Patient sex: M
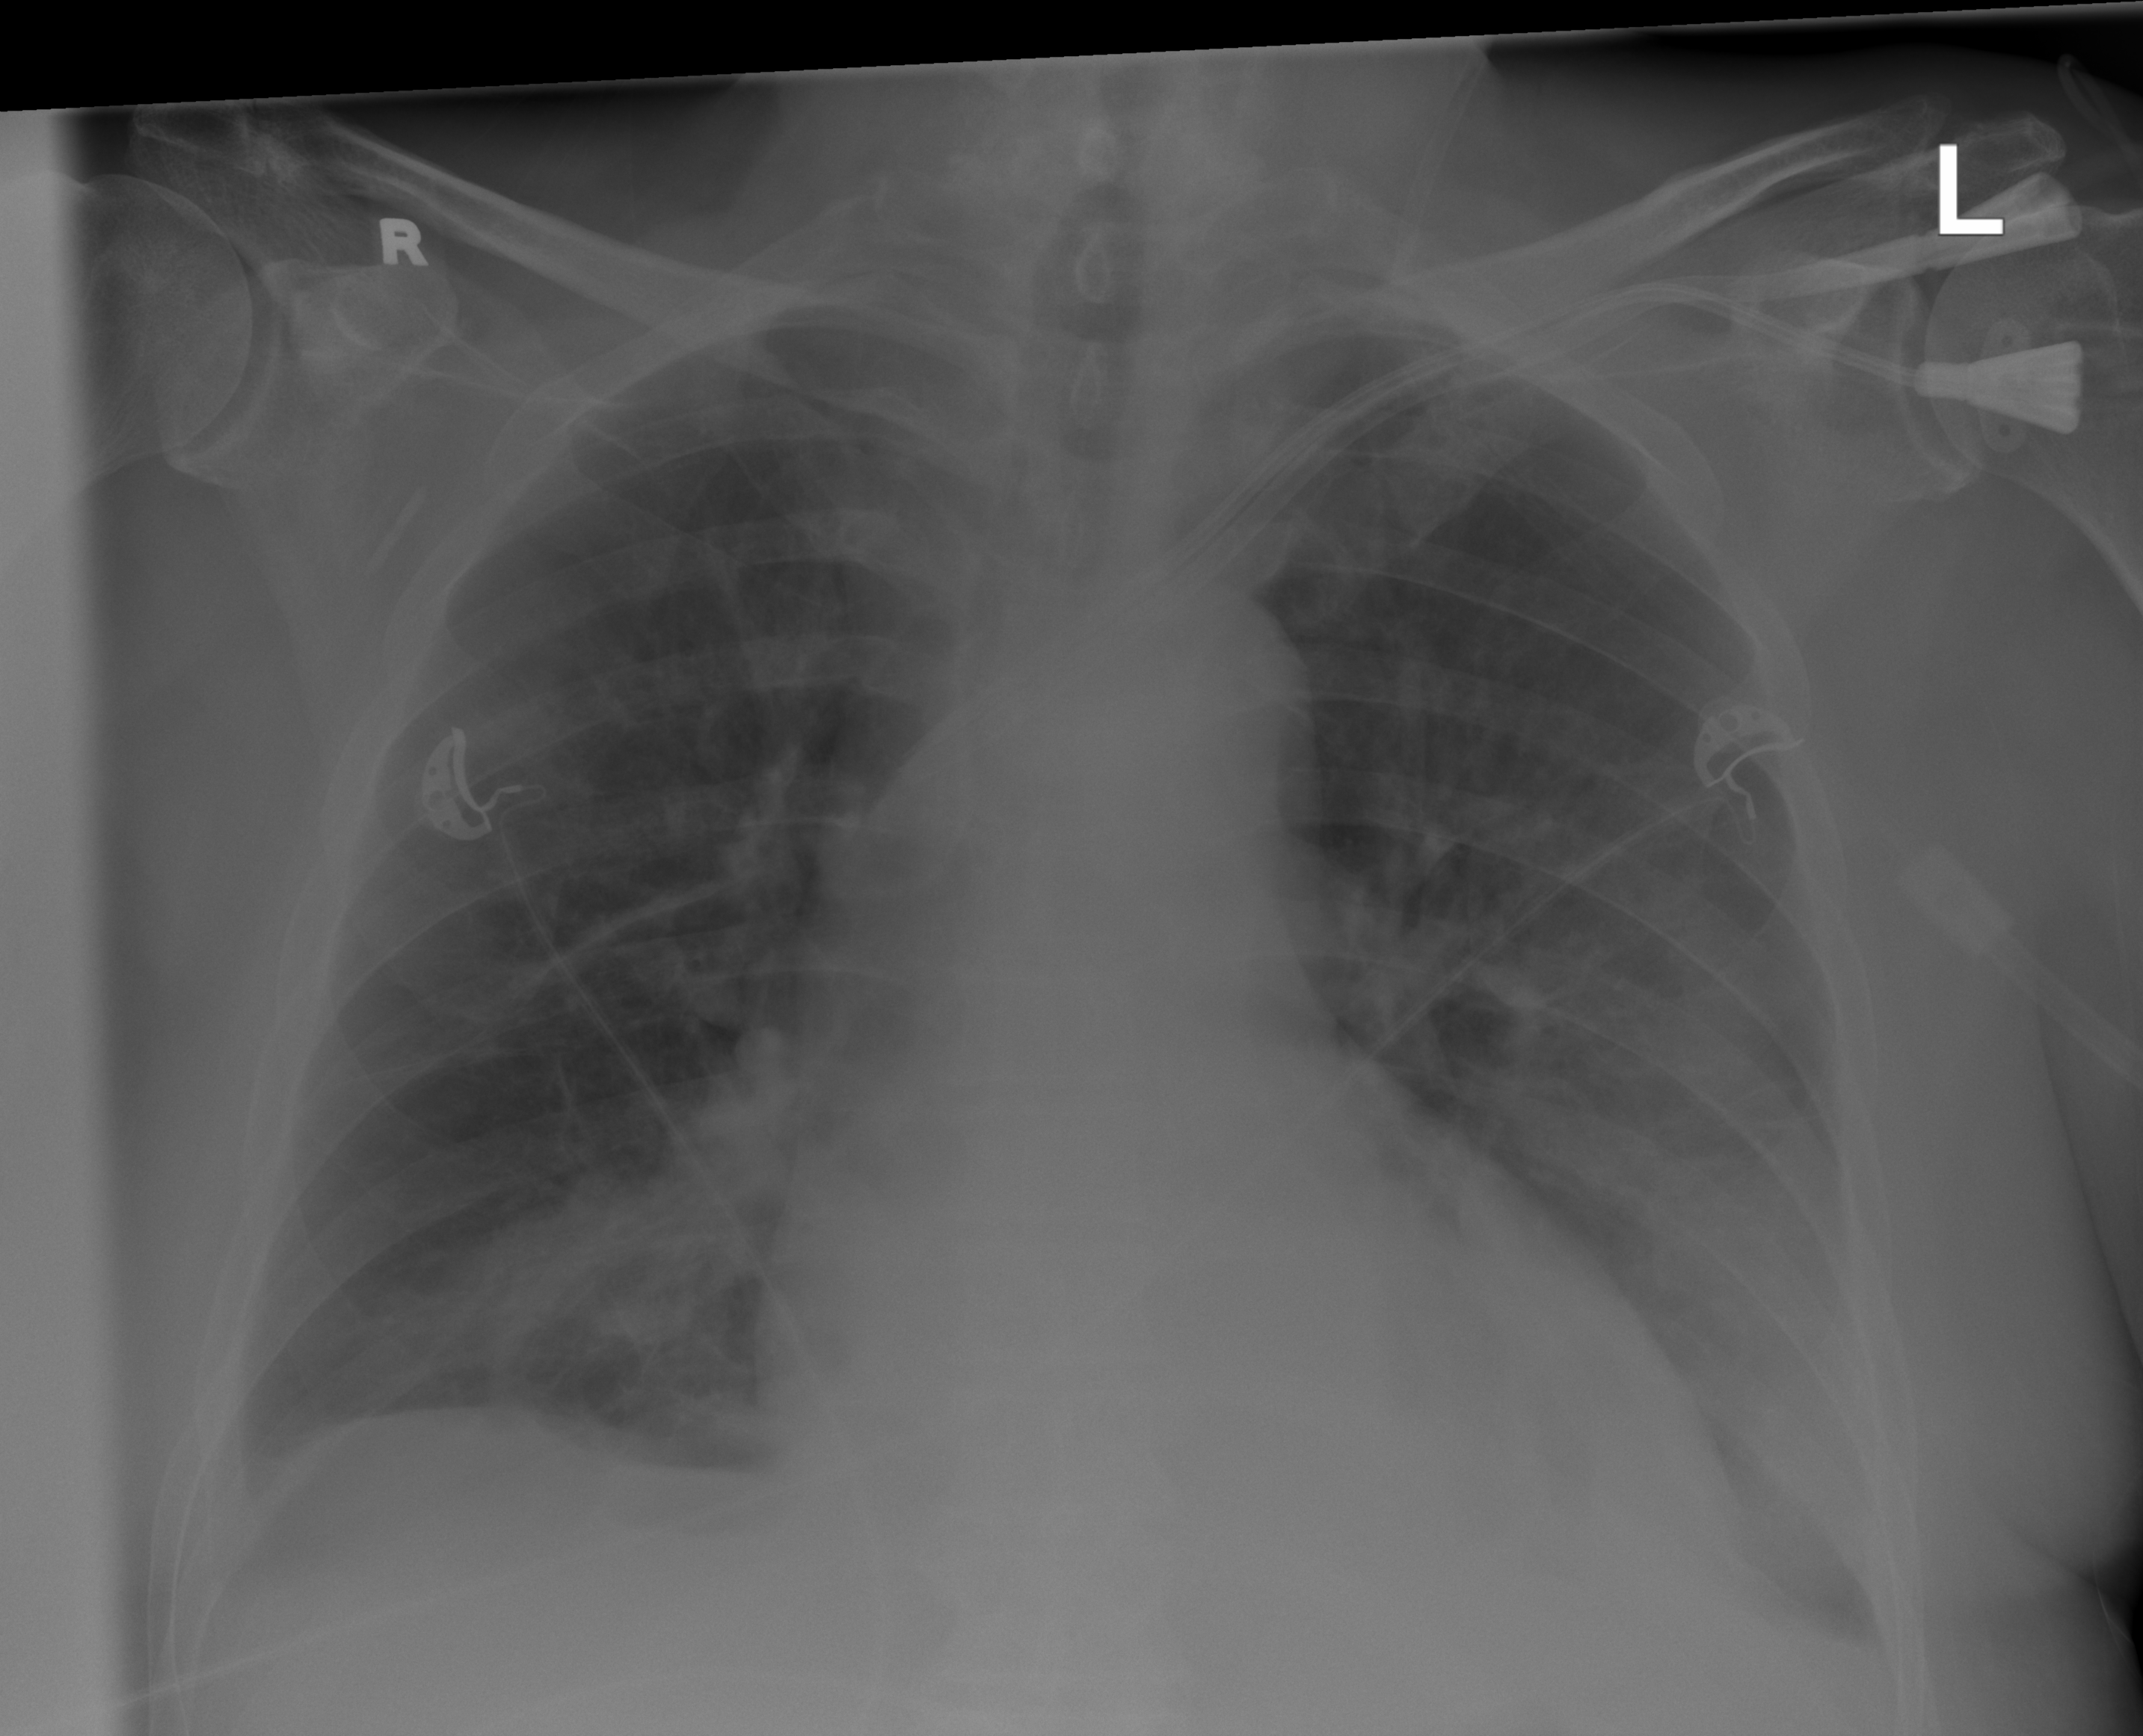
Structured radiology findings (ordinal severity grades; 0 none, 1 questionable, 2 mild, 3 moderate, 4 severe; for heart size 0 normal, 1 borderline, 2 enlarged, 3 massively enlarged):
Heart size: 0
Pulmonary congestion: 0
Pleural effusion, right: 0
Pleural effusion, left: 0
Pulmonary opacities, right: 0
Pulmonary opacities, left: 0
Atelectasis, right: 2
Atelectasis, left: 0